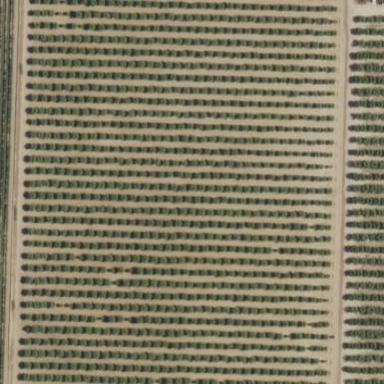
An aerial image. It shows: Vineyard.